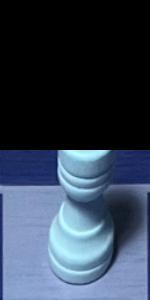
Label: Rook_White